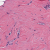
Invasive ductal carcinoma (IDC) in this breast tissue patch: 0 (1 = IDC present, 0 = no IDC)